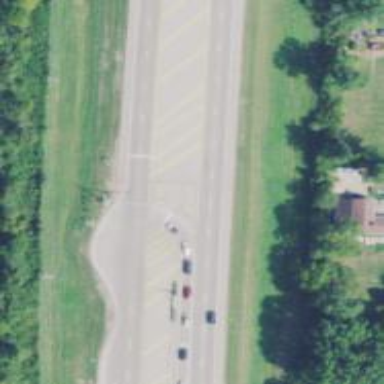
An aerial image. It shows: Solid stop line on the road.